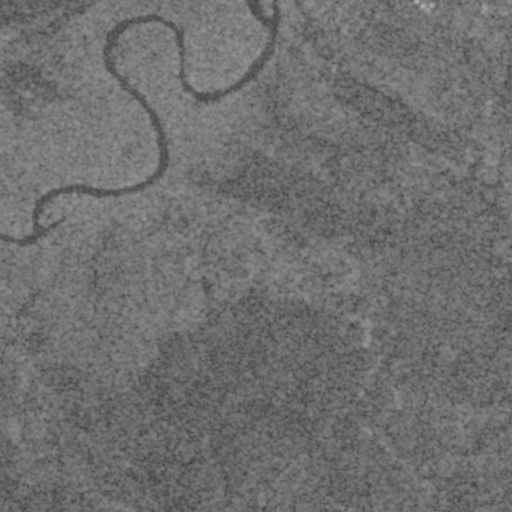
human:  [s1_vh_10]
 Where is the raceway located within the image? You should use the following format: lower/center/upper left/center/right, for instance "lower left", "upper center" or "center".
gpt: The raceway is located in the upper right of the image.
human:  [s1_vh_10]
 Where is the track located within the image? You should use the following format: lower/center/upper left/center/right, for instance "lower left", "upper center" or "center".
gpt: The track is located in the upper right of the image.
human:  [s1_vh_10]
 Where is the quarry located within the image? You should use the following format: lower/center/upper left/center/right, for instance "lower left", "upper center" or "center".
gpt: There is no quarry in the image.

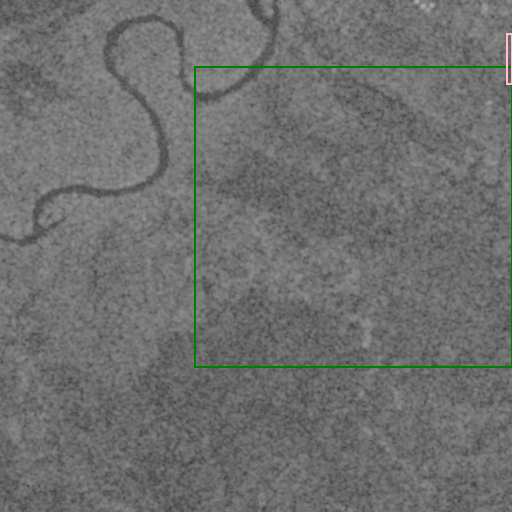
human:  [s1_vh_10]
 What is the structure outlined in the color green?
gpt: The structure outlined in green is a crop field.
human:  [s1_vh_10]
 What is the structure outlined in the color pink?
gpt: The structure outlined in pink is a track.
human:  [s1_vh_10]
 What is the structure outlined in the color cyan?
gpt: There is no cyan outline.